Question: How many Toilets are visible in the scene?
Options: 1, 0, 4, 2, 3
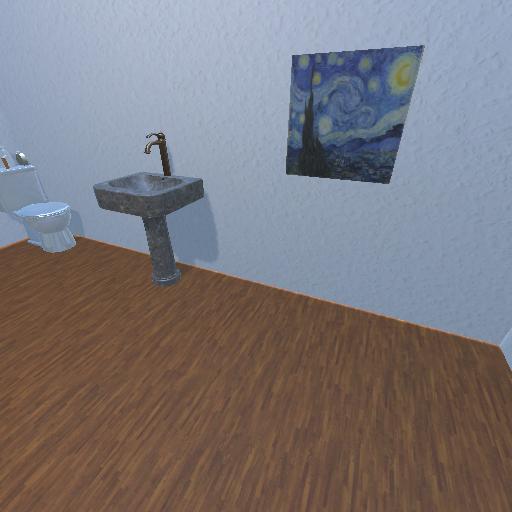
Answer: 1